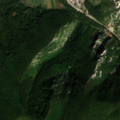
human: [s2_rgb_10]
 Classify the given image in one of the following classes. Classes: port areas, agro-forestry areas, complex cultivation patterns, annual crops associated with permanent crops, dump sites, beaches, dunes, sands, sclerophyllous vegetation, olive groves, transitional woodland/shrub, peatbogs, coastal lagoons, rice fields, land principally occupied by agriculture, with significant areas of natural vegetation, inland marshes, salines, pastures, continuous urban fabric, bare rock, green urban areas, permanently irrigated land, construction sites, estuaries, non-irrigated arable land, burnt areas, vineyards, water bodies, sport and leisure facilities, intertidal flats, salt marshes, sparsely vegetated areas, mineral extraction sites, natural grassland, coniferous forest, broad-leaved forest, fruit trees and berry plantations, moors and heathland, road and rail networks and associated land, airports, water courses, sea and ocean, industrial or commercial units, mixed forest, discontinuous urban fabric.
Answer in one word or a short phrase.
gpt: land principally occupied by agriculture, with significant areas of natural vegetation, broad-leaved forest, transitional woodland/shrub, sparsely vegetated areas